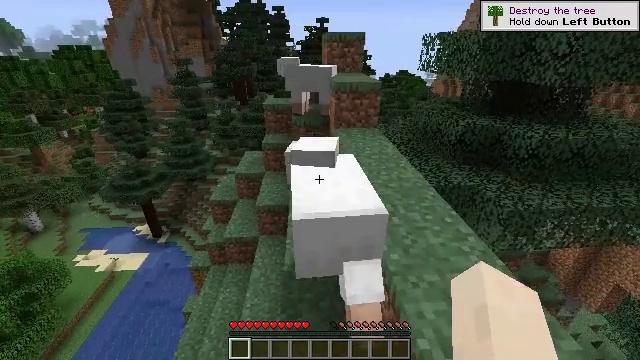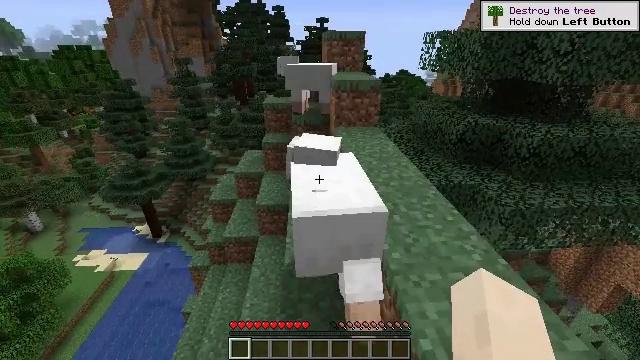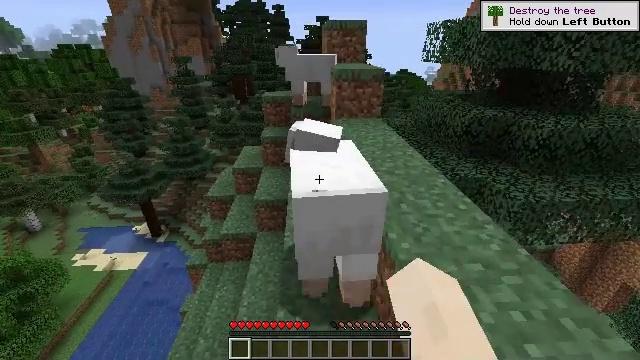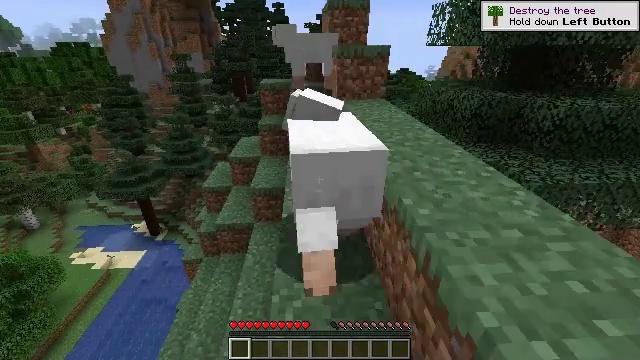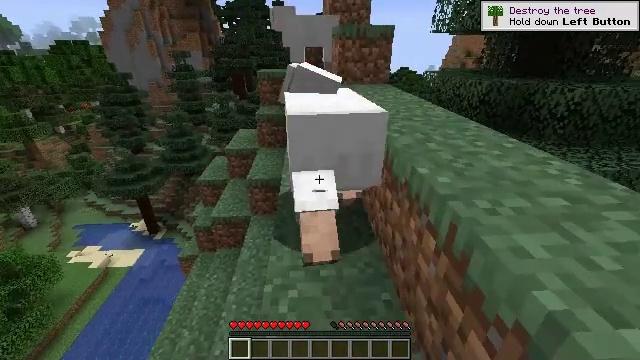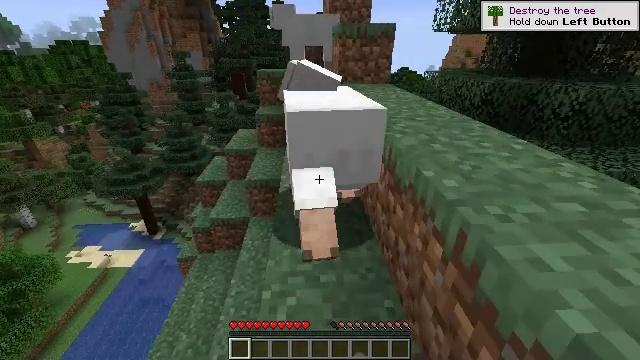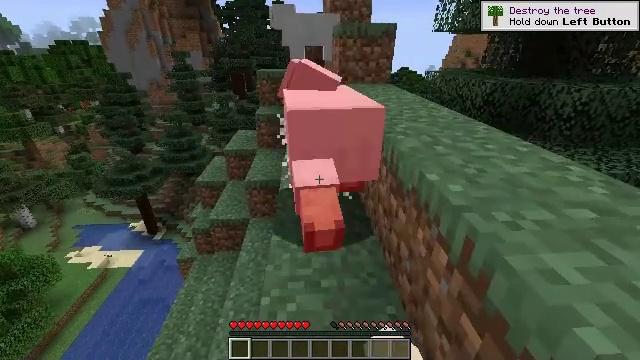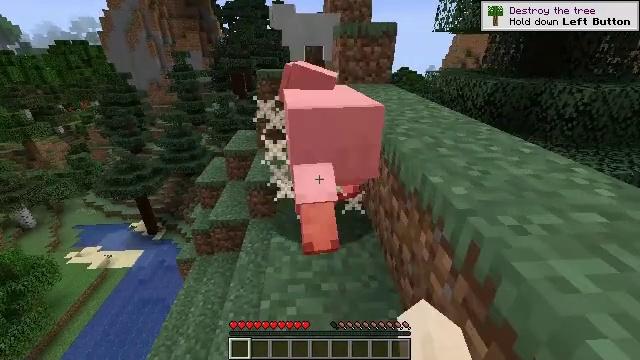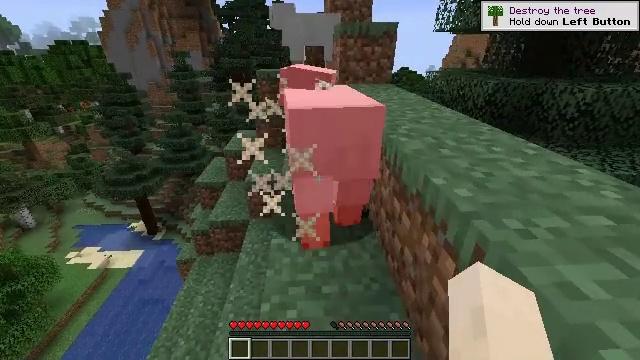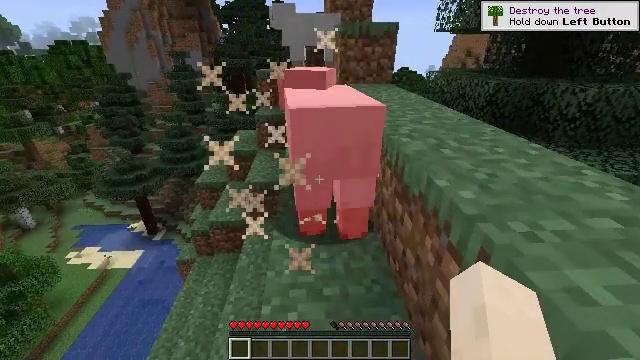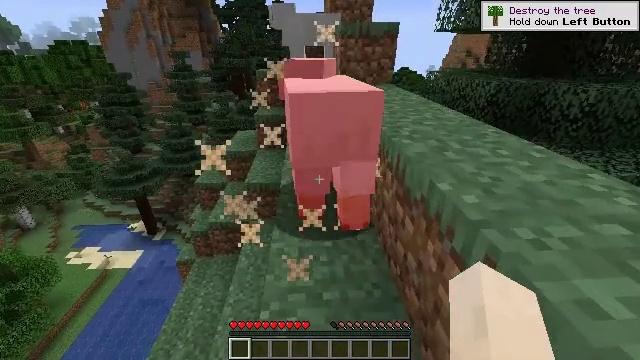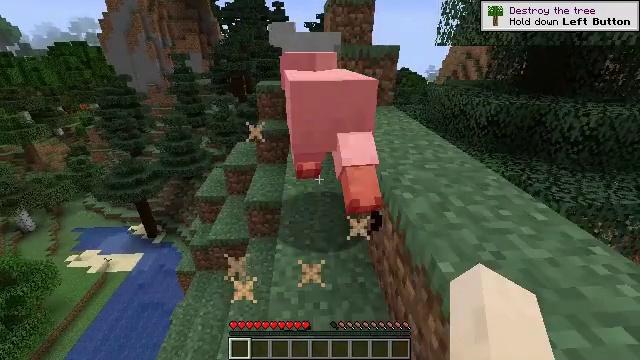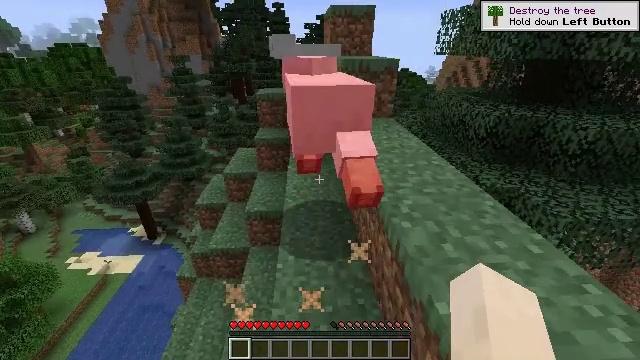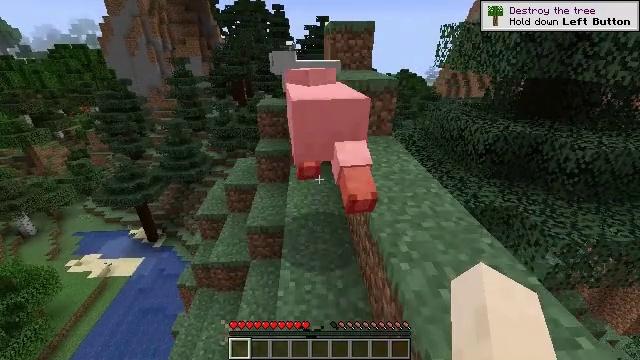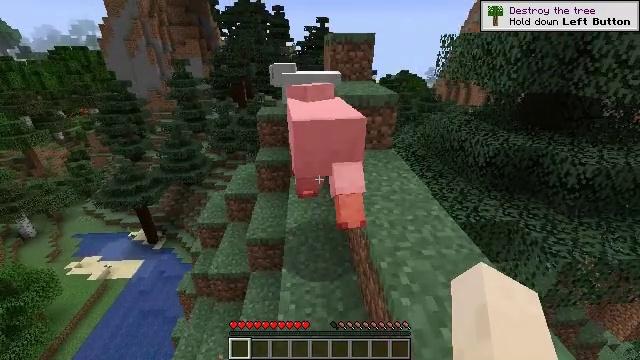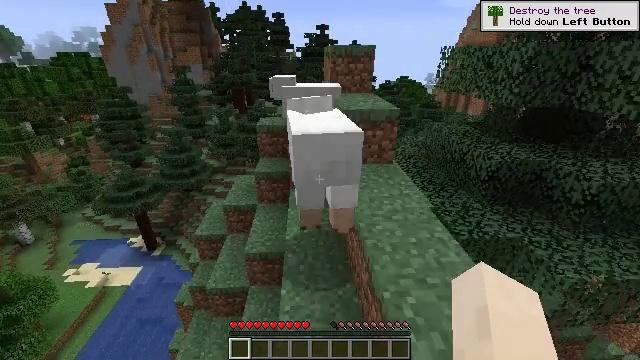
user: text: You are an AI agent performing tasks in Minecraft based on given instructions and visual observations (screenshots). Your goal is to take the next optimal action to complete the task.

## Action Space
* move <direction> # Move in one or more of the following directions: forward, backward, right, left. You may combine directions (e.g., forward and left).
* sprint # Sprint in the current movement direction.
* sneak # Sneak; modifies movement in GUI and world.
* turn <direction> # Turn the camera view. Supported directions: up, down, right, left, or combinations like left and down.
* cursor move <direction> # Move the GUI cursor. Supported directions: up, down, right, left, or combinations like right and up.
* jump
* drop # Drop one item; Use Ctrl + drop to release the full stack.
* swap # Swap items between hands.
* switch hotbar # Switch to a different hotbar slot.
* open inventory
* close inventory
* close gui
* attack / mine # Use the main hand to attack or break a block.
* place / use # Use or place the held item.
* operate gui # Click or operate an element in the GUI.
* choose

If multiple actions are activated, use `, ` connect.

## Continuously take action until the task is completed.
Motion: motion action
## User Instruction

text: Hunt animals.
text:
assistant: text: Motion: attack / mine
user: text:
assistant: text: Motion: attack / mine
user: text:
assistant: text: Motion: attack / mine
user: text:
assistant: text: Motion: no_op
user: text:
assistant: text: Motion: no_op
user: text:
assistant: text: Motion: no_op
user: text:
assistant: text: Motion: no_op
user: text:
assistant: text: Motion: no_op
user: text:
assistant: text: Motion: no_op
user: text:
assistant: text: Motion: move forward
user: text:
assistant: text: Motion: move forward, jump
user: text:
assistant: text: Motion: move forward, jump
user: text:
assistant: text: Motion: move forward, jump
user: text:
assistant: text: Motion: move forward, jump
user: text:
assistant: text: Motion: move forward, turn up
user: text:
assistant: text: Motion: move forward, turn up
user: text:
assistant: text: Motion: move forward
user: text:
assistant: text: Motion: move forward
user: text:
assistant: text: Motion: turn right, attack / mine
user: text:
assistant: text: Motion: attack / mine
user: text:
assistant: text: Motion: attack / mine
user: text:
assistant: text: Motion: no_op
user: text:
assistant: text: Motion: no_op
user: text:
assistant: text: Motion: no_op
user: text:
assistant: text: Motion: no_op
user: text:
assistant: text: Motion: move forward, turn up
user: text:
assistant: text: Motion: move forward
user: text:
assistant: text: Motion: move forward
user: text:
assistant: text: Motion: move forward, jump
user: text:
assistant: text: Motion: move forward, jump